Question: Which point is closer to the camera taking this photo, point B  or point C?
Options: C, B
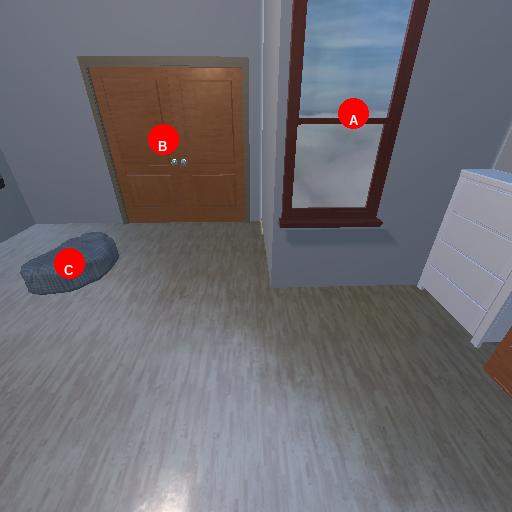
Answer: C